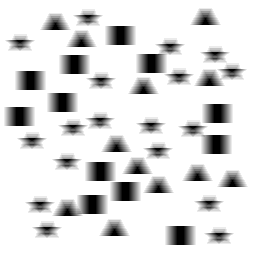
Squares: 12
Triangles: 12
Stars: 18
Total shapes: 42